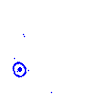
Particle: proton